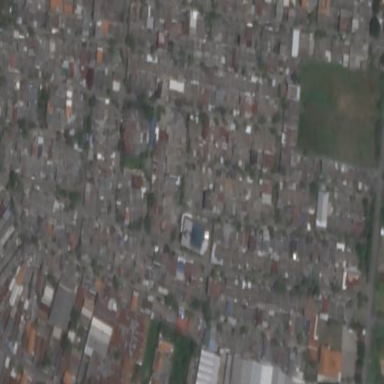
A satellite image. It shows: Residential area.